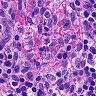
Metastatic tissue present: no